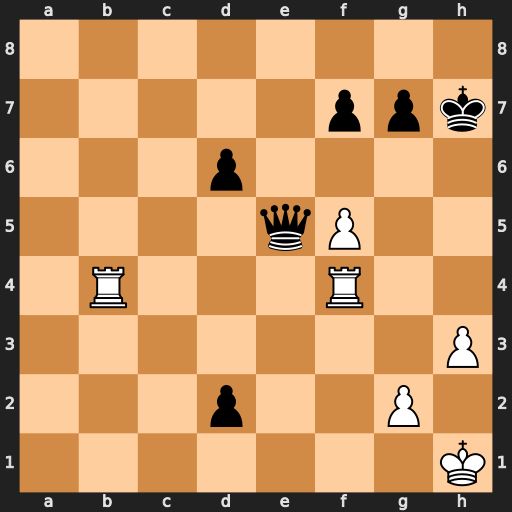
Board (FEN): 8/5ppk/3p4/4qP2/1R3R2/7P/3p2P1/7K
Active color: w
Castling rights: -
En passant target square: -
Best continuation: Rh4+ Kg8 Rb8+ Qe8 Rxe8#